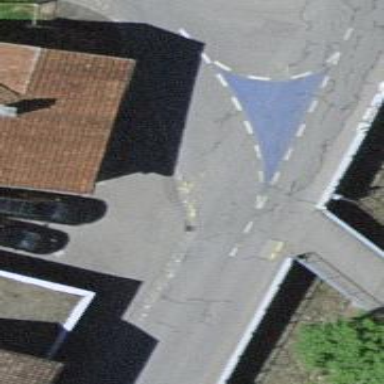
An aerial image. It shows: Unmarked road crossing.